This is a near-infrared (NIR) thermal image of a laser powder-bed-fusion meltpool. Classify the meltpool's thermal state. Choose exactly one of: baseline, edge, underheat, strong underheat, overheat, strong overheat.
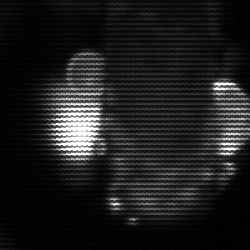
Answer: strong underheat